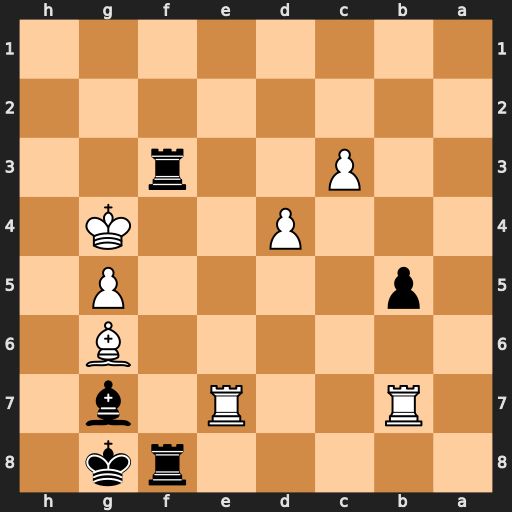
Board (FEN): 5rk1/1R2R1b1/6B1/1p4P1/3P2K1/2P2r2/8/8
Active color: b
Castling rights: -
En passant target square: -
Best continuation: R8f4+ Kh5 Rh3#